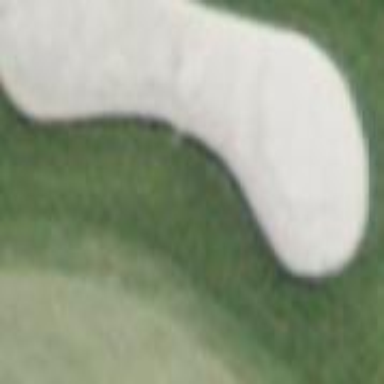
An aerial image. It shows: Sand bunker on golf course.